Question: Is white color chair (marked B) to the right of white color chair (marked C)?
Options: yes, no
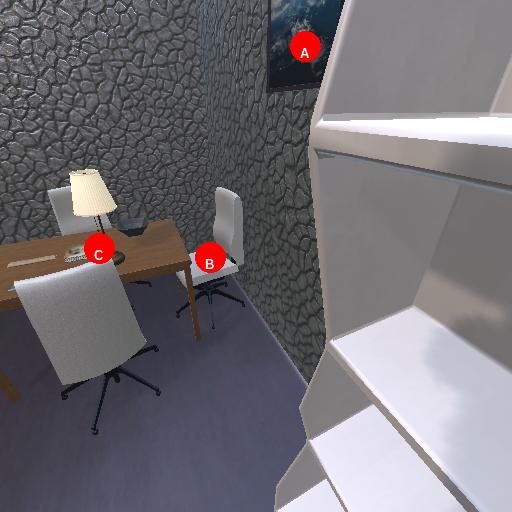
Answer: yes